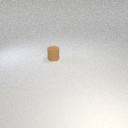
small brown rubber cylinder